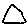
Label: triangle